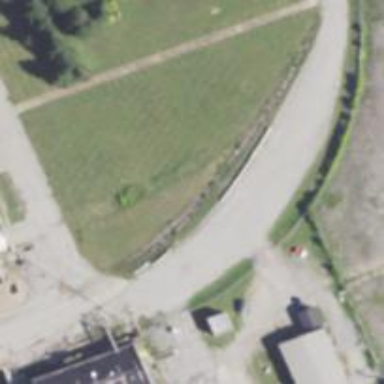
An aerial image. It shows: Disused railway spur line.